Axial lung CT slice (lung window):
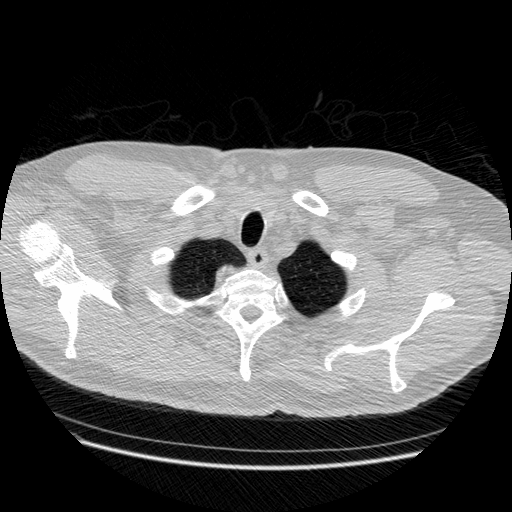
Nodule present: no